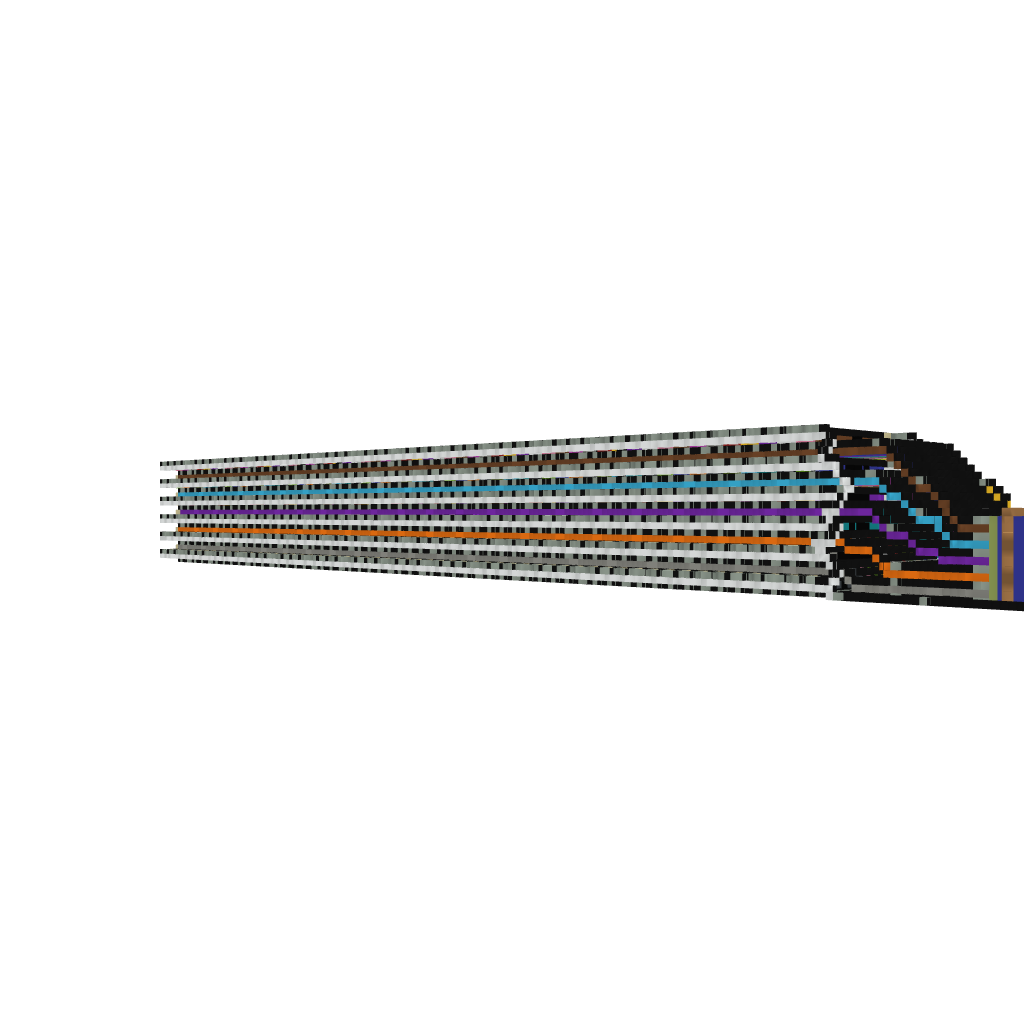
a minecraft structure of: Redstone TV